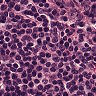
Metastatic tissue present: no